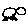
Label: cat